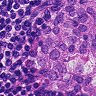
Metastatic tissue present: yes